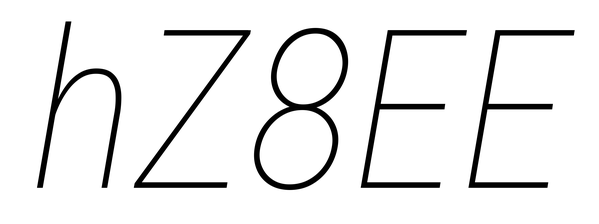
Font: Roboto-Italic_Condensed_Thin_Italic